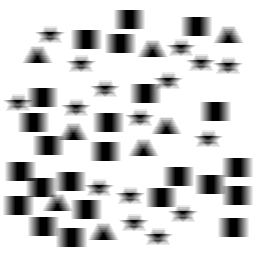
Squares: 24
Triangles: 8
Stars: 16
Total shapes: 48